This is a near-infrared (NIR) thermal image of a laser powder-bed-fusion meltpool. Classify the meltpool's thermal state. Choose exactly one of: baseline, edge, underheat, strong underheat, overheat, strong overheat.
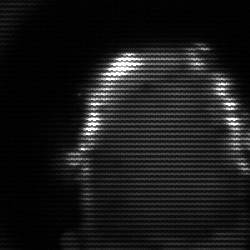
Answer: baseline